Question: I've been hunting around to see if I can find a simple CSS or jQuery solution to achieve the following styling for a select box:

There are various items on SO such as the <URL>, but these come close but the issue seems to be more with styling the "arrow" section of the select box. Many of the samples I've found style the whole of the select field.
Is this really possible or feasible. Any pointers would be appreciated.
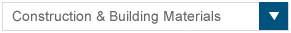
Answer: Here is one that I just used recently. It was pretty easy to theme. It does involve using the jquery library on top of CSS.
<URL>
Note it doesn't work in IE6, but it degrades gracefully